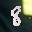
Label: 8